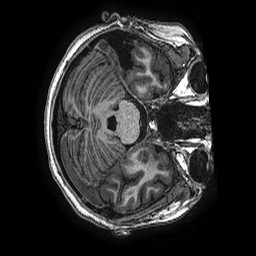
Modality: T1w
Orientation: axial
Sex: female
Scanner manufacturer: ge
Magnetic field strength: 3 T
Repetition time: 0.00766 s
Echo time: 0.003476 s